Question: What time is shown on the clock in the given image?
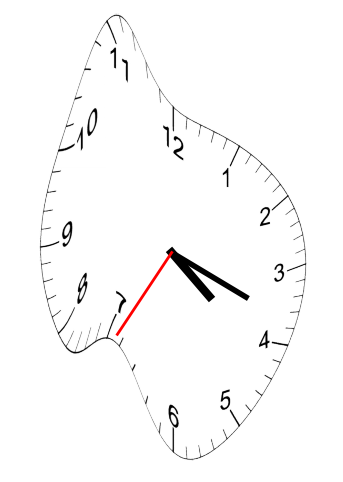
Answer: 04:18:35